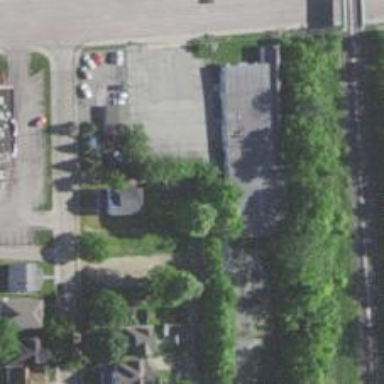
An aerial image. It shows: Alley classified as service road.